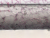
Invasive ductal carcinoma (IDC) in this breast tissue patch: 0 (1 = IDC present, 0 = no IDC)